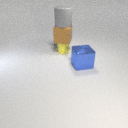
small yellow rubber cylinder below large brown rubber cube